Question: I have the following code:
'''
<table>
<tbody>
<tr>
<td>
<fieldset>
row1
<br/>
row2
<br/>
row3
</fieldset>
</td>
<td>
<fieldset>
row1
</fieldset>
</td>
<td>
<fieldset>
row1
<br/>
row2
</fieldset>
</td>
<td>
<fieldset>
</fieldset>
</td>
</tr>
</tbody>
</table>
'''
and this is what I get:

What I want is that all the fieldsets get the same height based on biggest fieldset. I tried different ways with css but I can't find a solution.
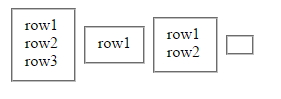
Answer: You can use 'Flexbox' to get desired result.
'''
td, tr, fieldset {
display: flex;
}
fieldset {
align-items: center;
}
'''
'''
<table>
<tbody>
<tr>
<td>
<fieldset>
row1
<br/> row2
<br/> row3
</fieldset>
</td>
<td>
<fieldset>
row1
</fieldset>
</td>
<td>
<fieldset>
row1
<br/> row2
</fieldset>
</td>
<td>
<fieldset>
</fieldset>
</td>
</tr>
</tbody>
</table>
'''
If don't need table you could change your HTML structure to something like this.
'''
.el,
.el > div,
fieldset {
display: flex;
}
fieldset {
align-items: center;
}
'''
'''
<div class="el">
<div>
<fieldset>
row1
<br/>row2
<br/>row3
</fieldset>
</div>
<div>
<fieldset>
row1
</fieldset>
</div>
<div>
<fieldset>
row1
<br/>row2
</fieldset>
</div>
<div>
<fieldset>
</fieldset>
</div>
</div>
'''